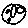
Label: moon